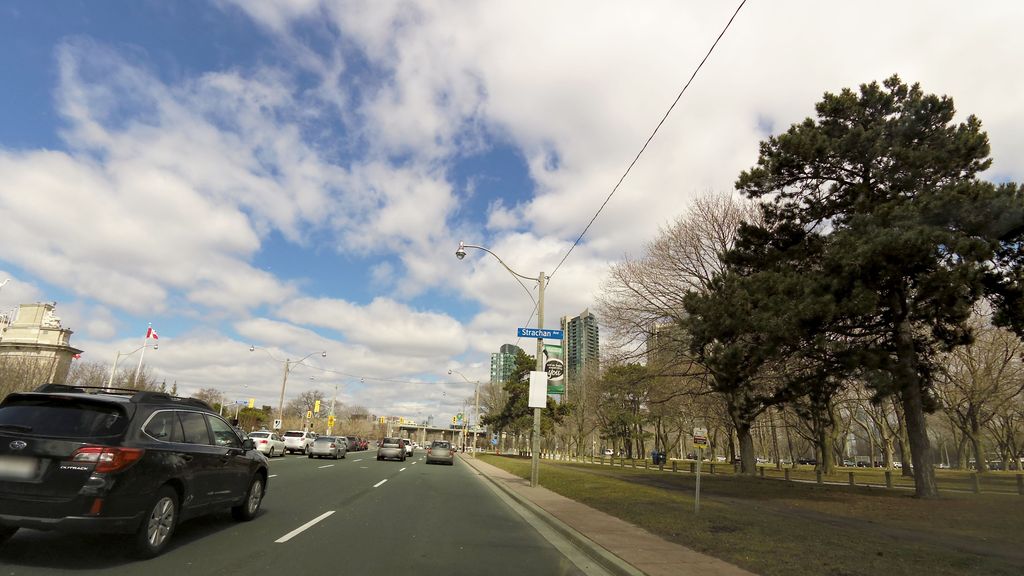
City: toronto